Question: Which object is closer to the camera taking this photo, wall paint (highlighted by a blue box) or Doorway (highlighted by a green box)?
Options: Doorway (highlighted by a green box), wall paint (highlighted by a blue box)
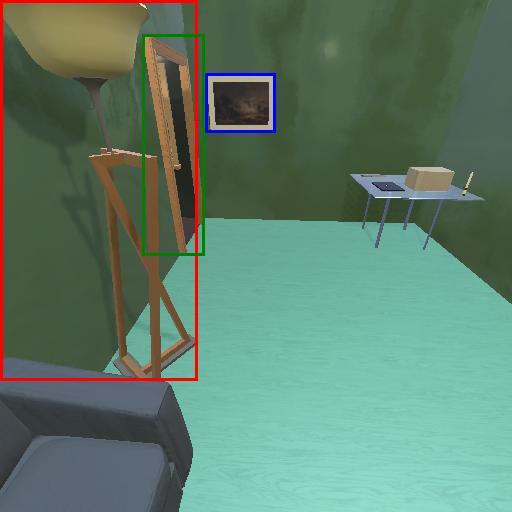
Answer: Doorway (highlighted by a green box)